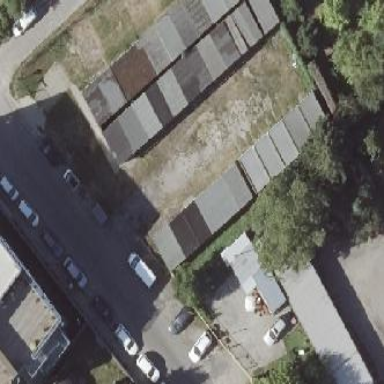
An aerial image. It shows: Group of garages.